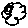
Label: cloud